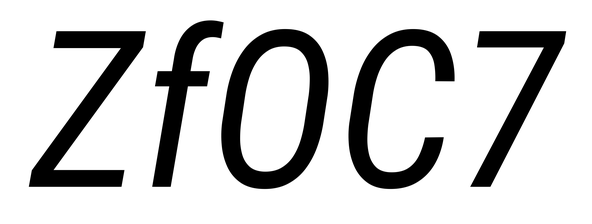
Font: Roboto-Italic_Condensed_Italic